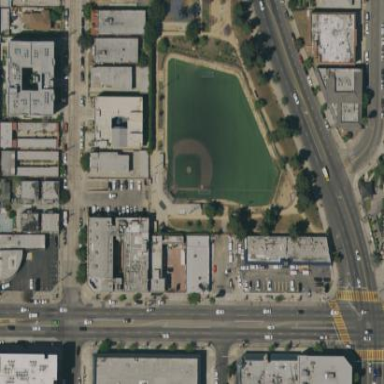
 suitable for both baseball and soccer sports."